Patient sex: F
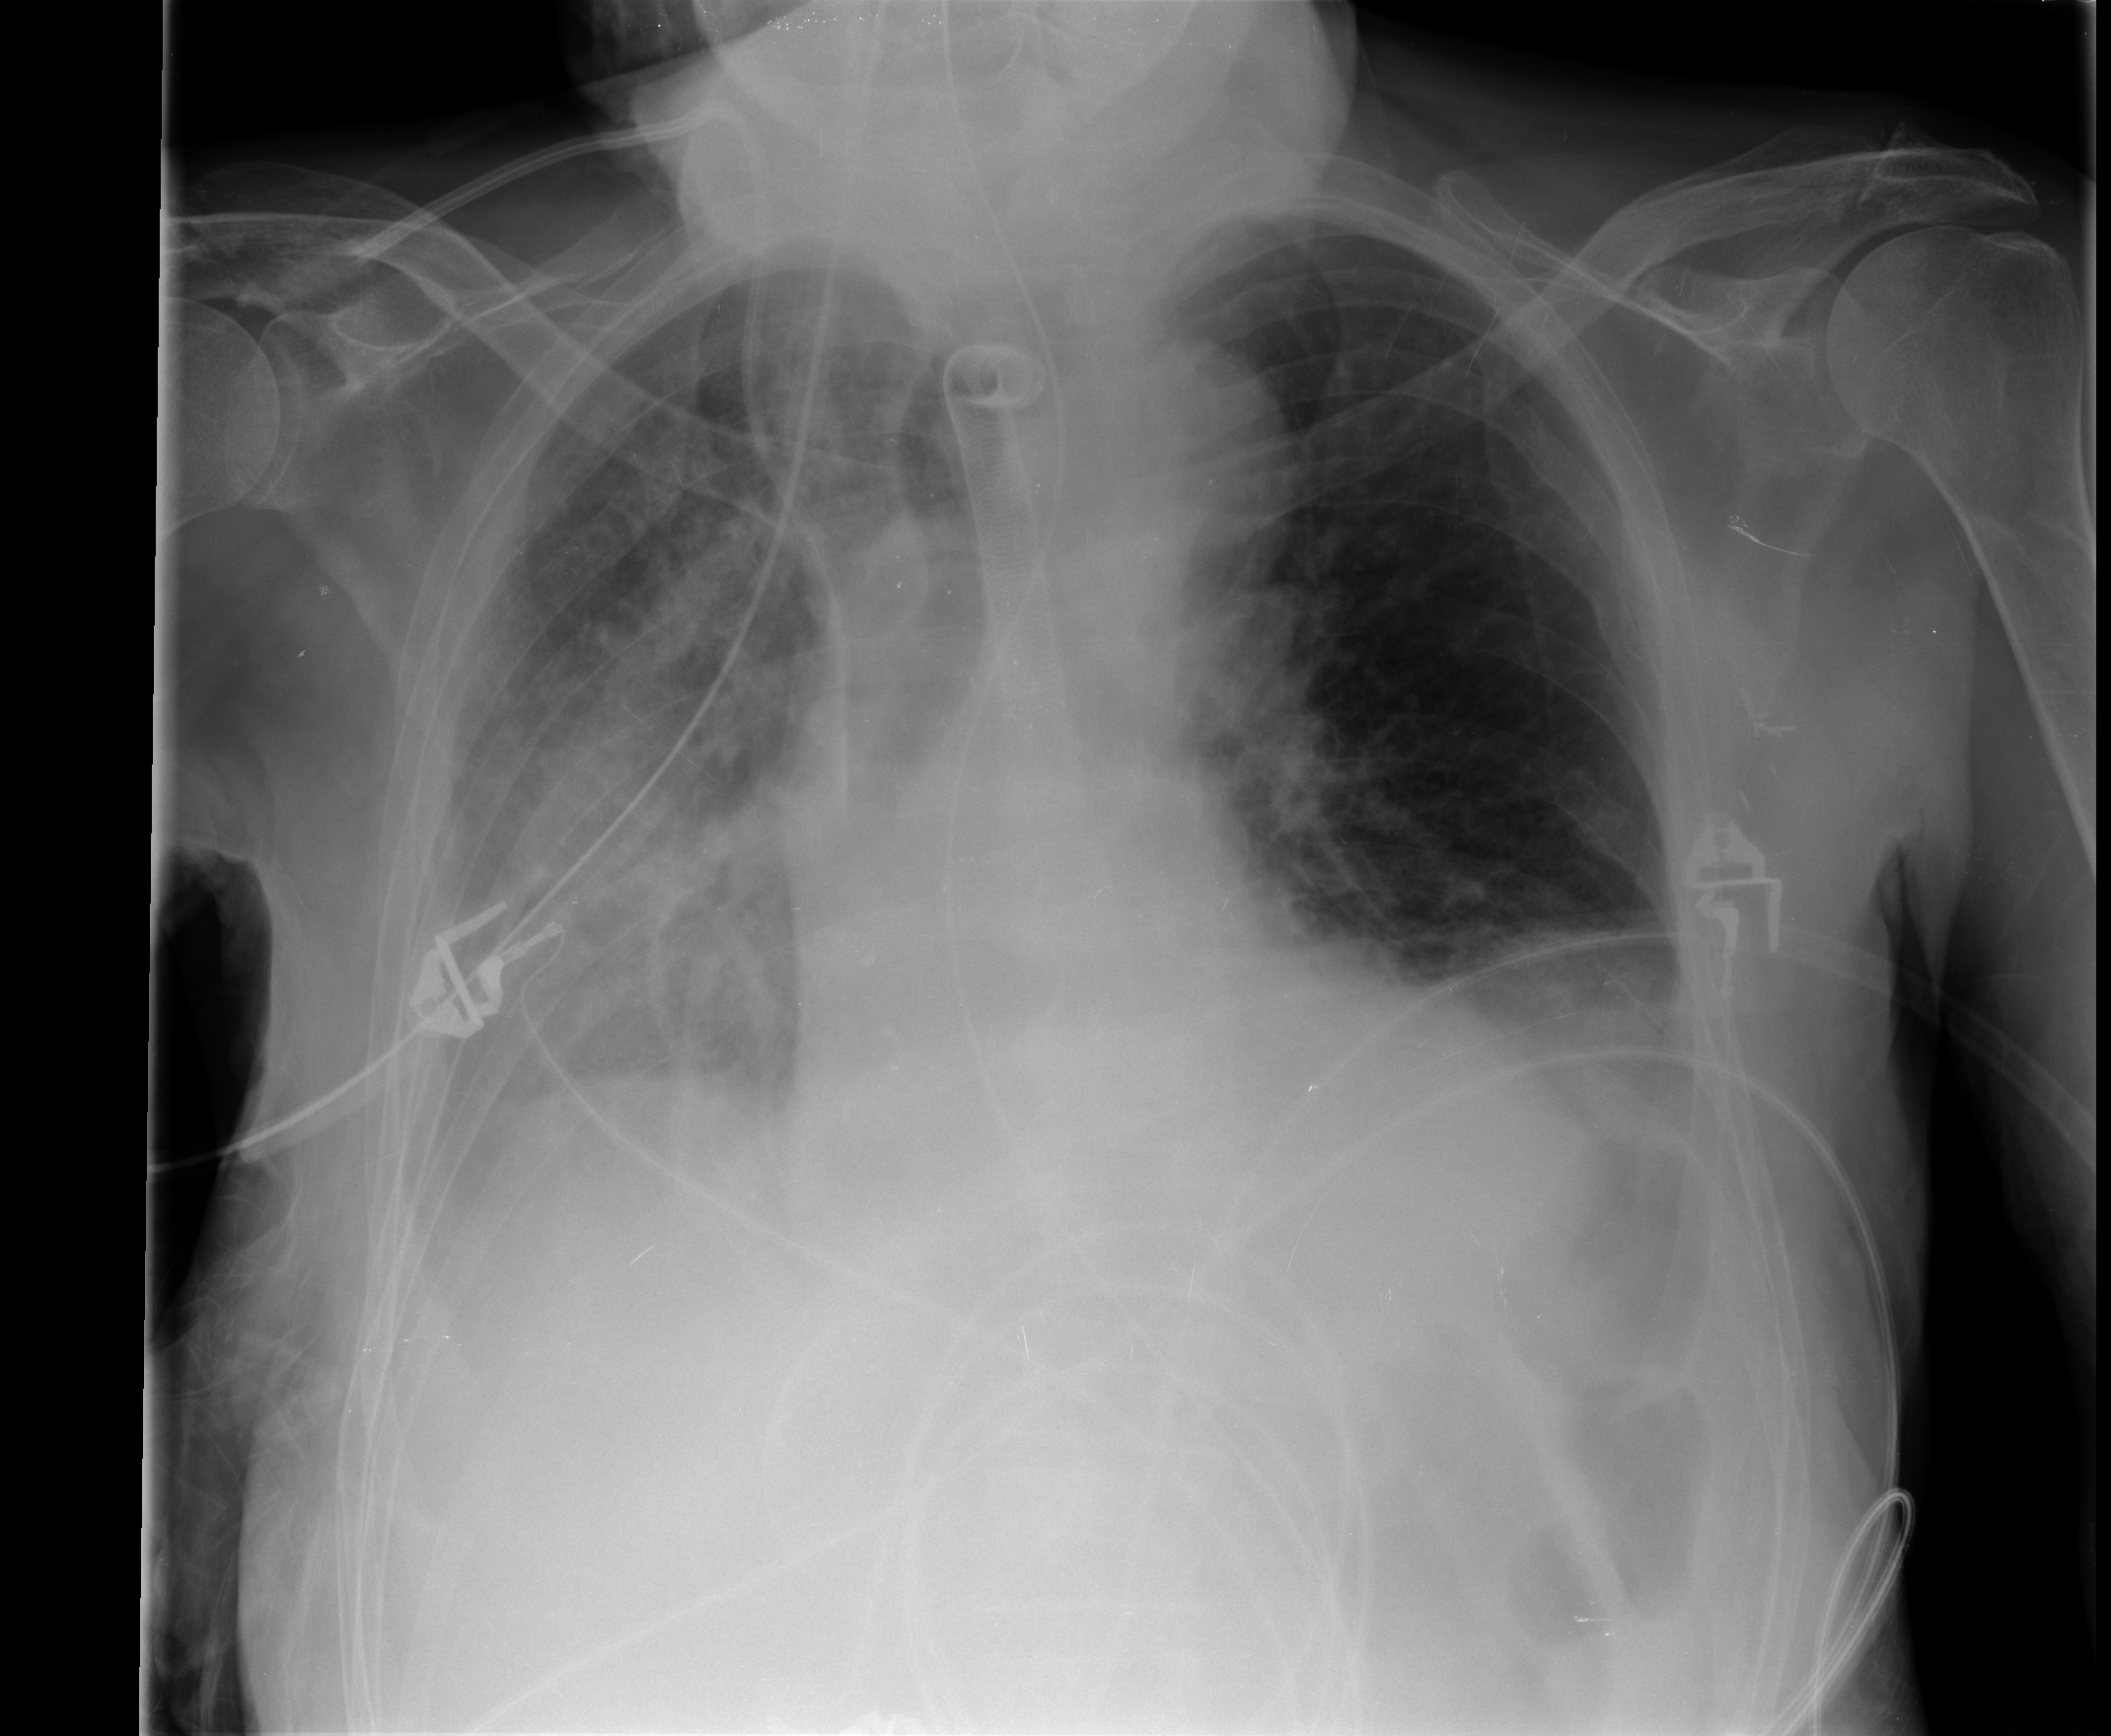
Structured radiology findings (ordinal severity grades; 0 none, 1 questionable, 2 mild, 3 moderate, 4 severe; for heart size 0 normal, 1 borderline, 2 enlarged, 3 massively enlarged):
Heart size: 1
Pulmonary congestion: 1
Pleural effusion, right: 2
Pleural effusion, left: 1
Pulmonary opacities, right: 2
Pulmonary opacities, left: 0
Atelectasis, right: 2
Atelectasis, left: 2